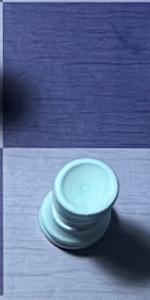
Label: Rook_White